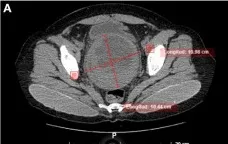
Abdominal axial.
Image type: radiology (ct)